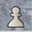
Piece: wP